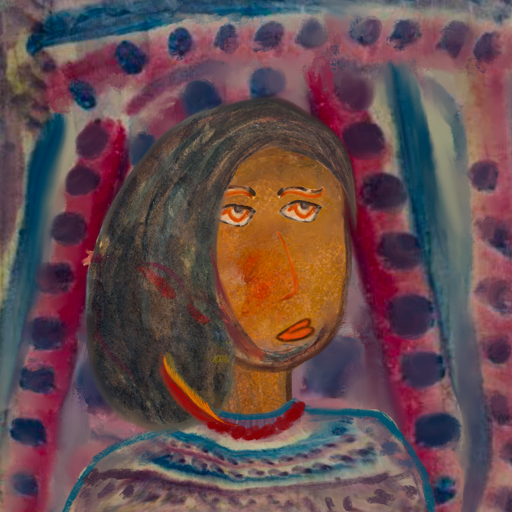
Background: HillGirl, Head And Neck Side: Pipe, Face Side: Experience, Bust: HillGirl, Hair Side: Gypsy_Mother, Head Accessory: Blank, Second Necklace: Blank, Necklace: Pipe, Baby: Blank